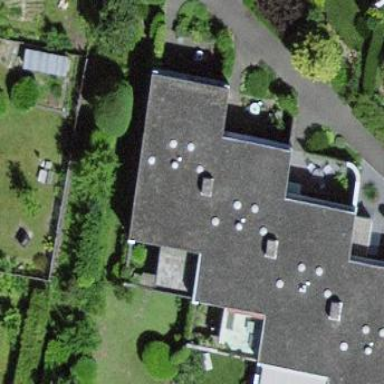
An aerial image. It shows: Flat roof terrace building.